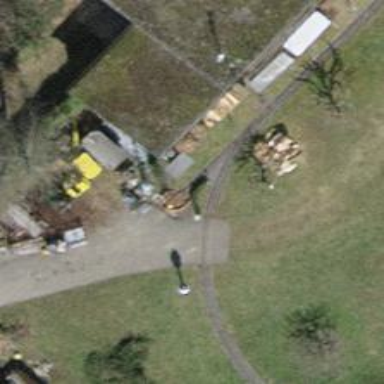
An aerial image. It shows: Miniature railway.